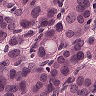
Metastatic tissue present: yes